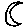
Label: moon